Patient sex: F
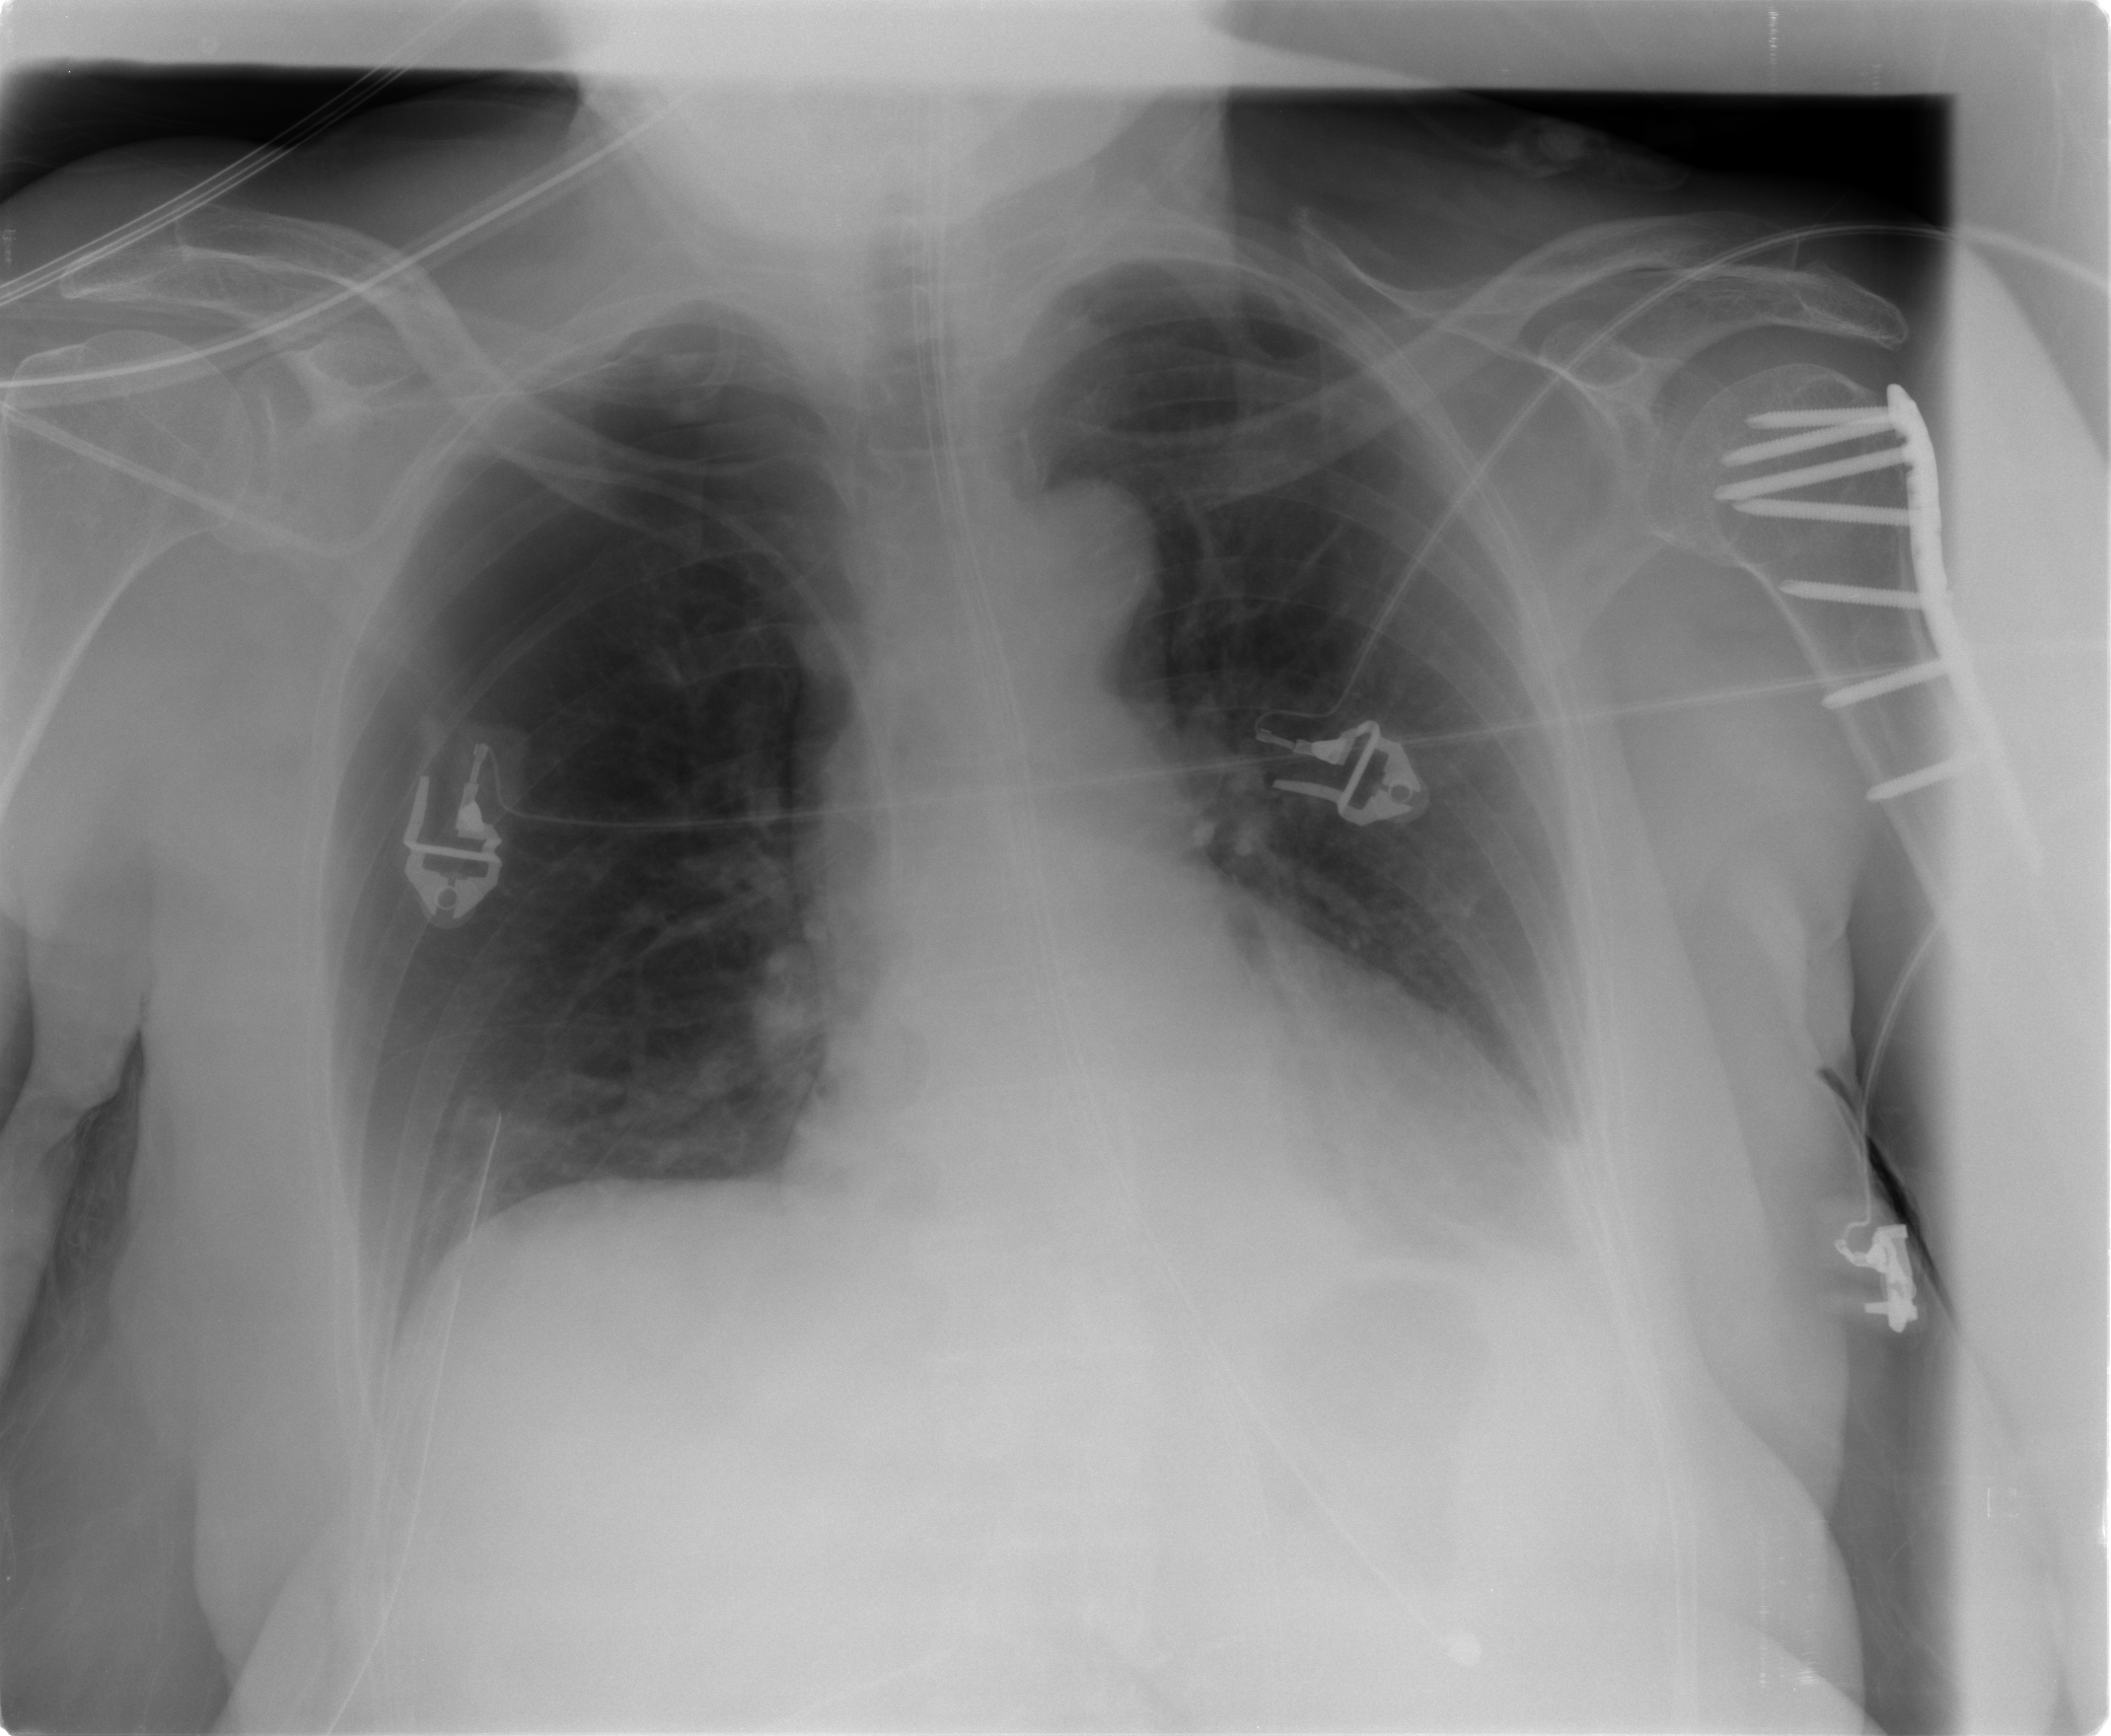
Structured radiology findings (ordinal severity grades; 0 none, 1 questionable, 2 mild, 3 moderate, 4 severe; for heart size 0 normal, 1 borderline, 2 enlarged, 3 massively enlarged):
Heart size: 2
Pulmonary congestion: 0
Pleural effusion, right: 1
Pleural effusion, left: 2
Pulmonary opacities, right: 0
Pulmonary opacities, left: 0
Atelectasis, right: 2
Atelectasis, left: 2